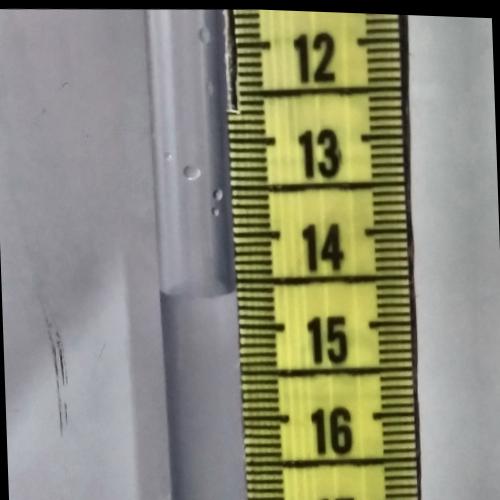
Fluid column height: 14.6 cm